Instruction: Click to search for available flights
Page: home
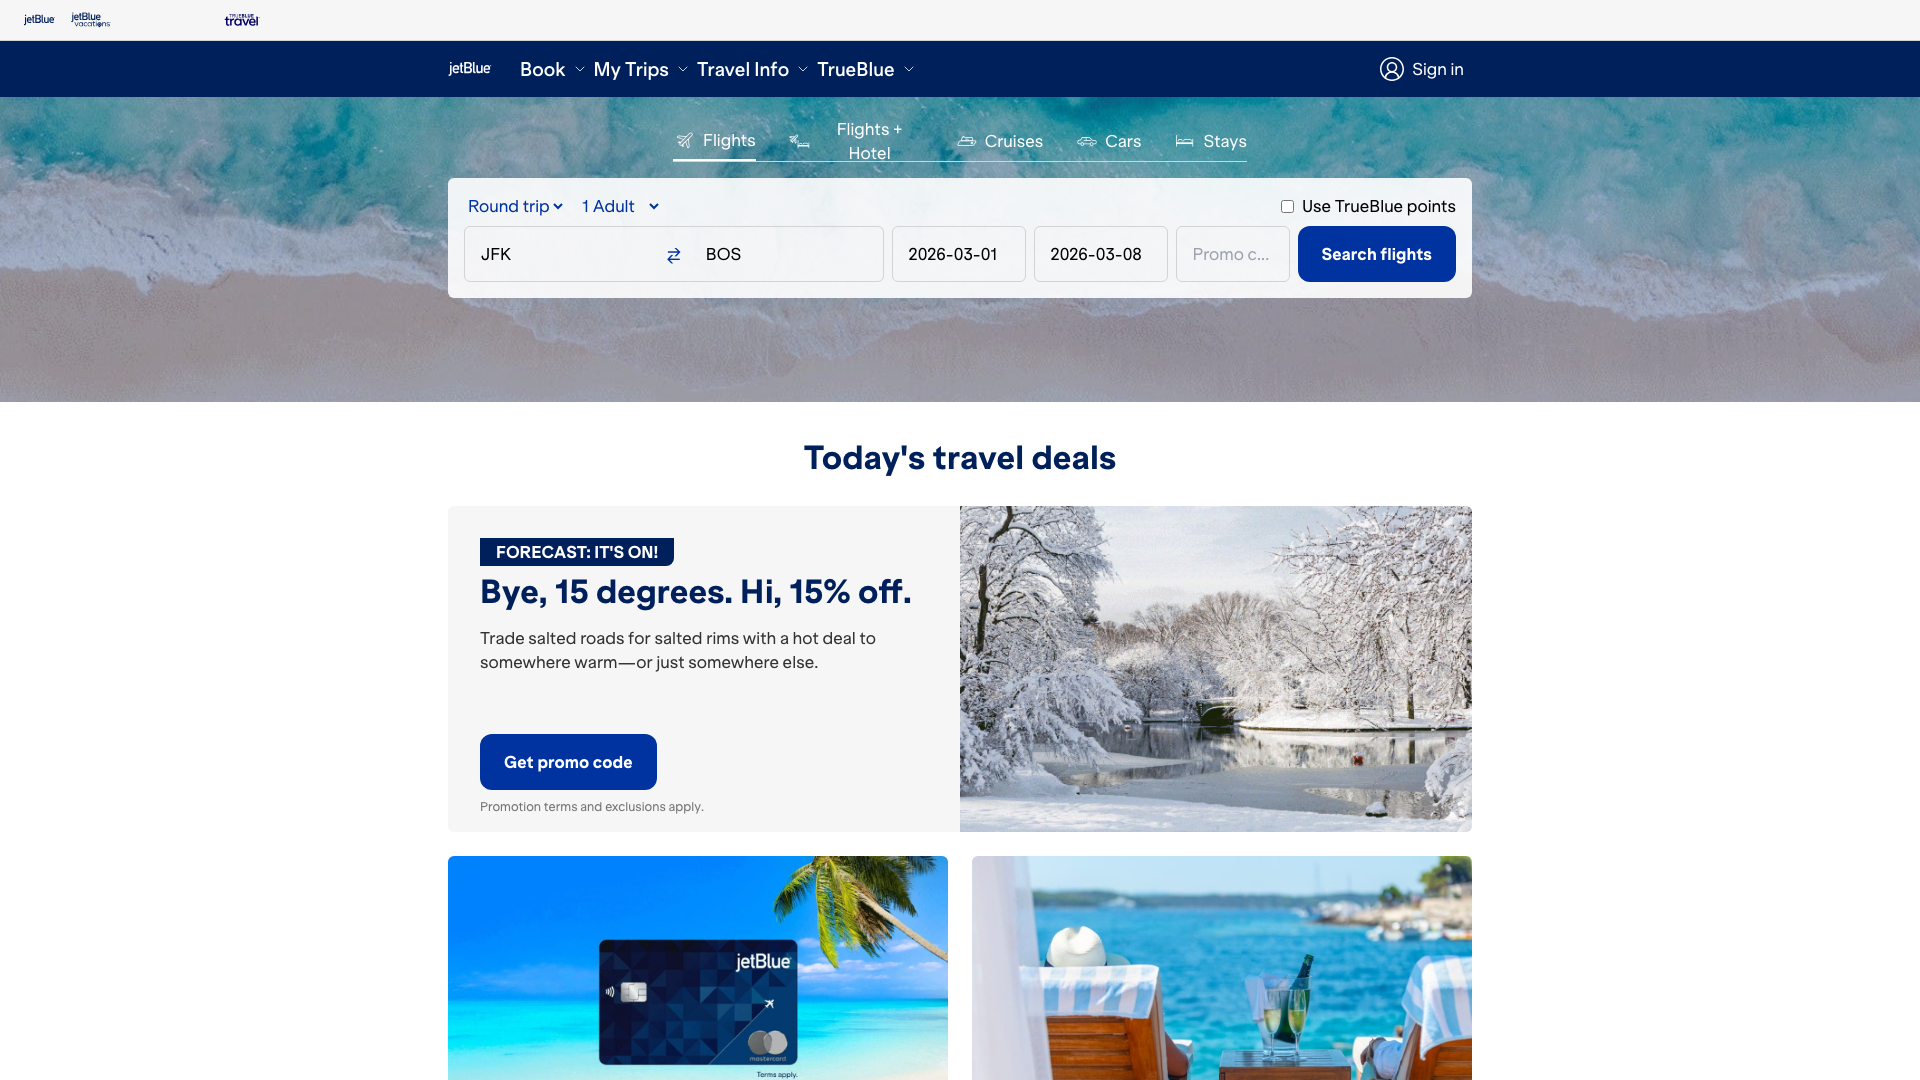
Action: click